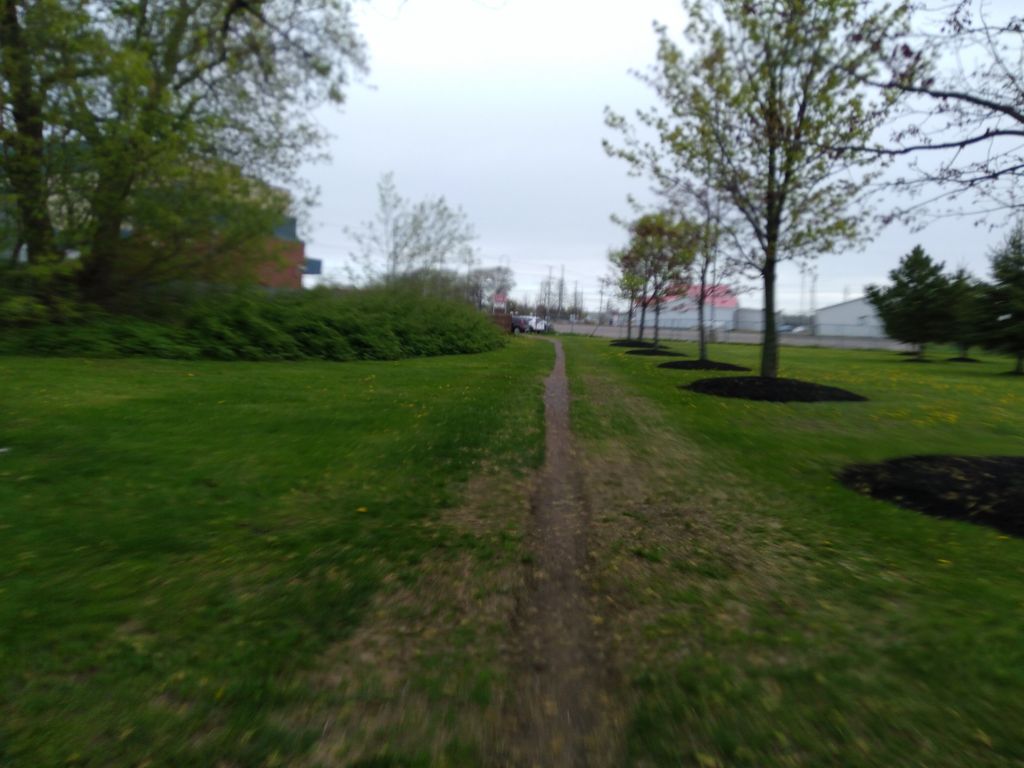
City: charlottetown